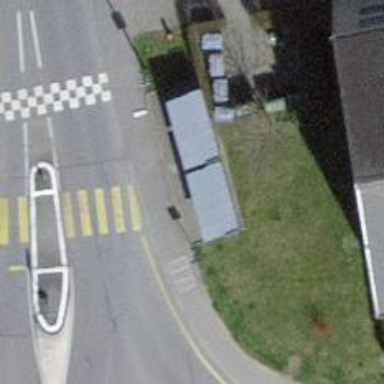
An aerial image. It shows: Sidewalk along the footway.